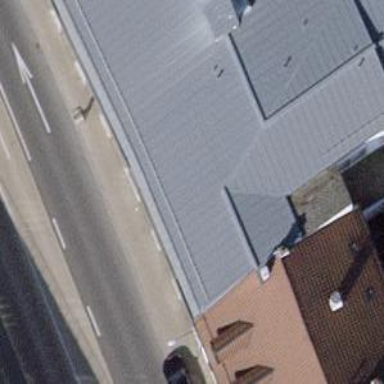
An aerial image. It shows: Beauty shop.